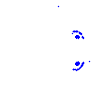
Particle: electron